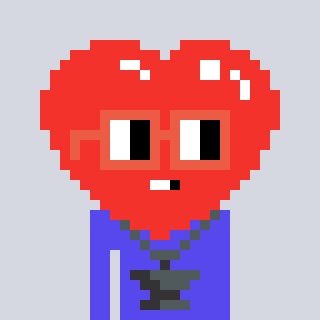
a pixel art character with square orange glasses, a heart-shaped head and a computerblue-colored body on a cool background